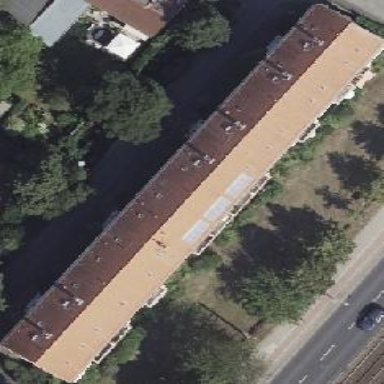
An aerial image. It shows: Gabled roof adorns the apartments building.